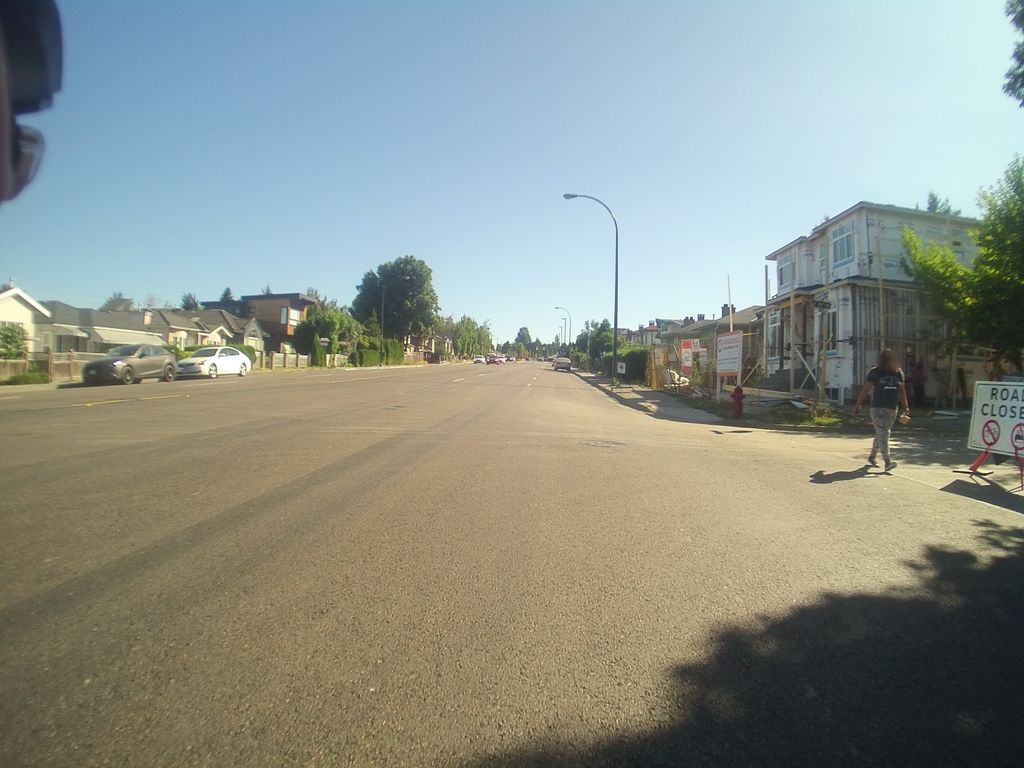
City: vancouver